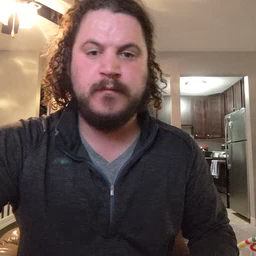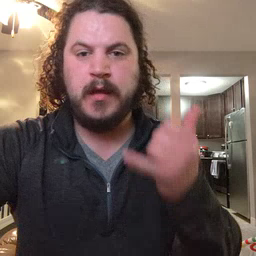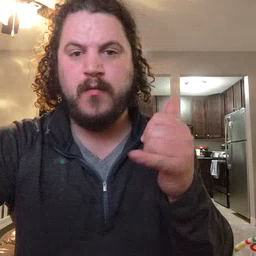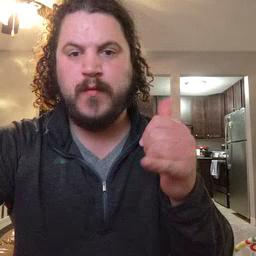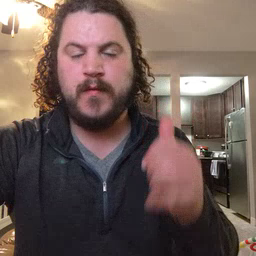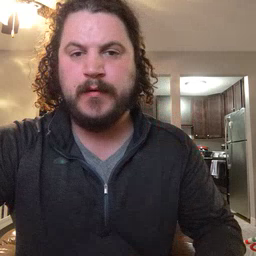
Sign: yellow